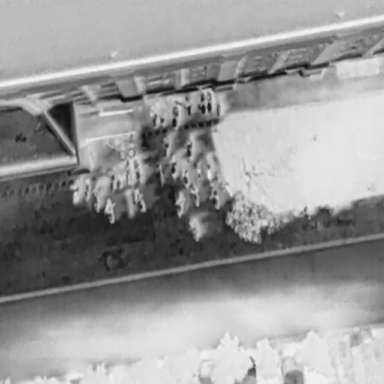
There are 21 Bicycles in the infrared image.